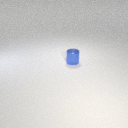
small blue metal cylinder